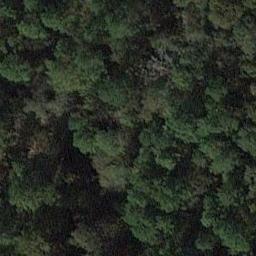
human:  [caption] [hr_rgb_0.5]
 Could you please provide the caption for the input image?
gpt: The forest is full of green trees .

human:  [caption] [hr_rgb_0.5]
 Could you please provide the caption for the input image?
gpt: This is a dense forest .

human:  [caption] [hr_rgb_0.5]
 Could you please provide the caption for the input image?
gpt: Many green trees are in a forest .

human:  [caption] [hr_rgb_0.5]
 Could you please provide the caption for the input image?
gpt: The forest has a lot of dense yellow trees and green trees .

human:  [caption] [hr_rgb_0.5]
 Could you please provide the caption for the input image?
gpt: A forest with many green trees .